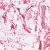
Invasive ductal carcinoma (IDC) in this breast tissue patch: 0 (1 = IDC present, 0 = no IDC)